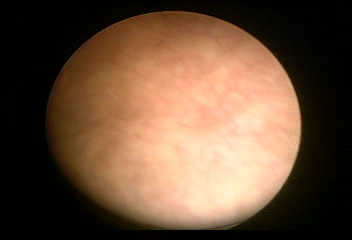
Modality: WLC
Class: Normal mucosa
Bladder cancer association: No